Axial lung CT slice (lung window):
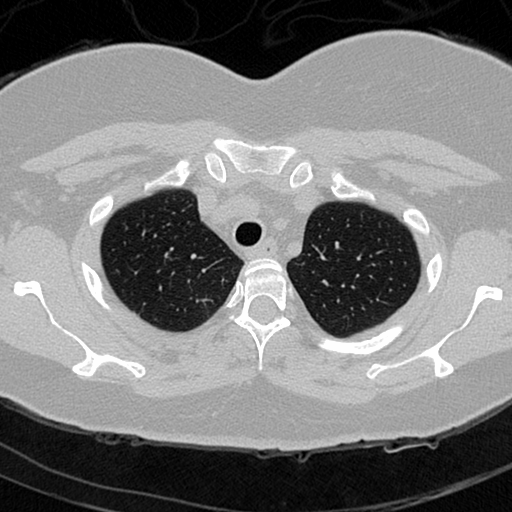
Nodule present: no